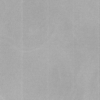
Label: dusty